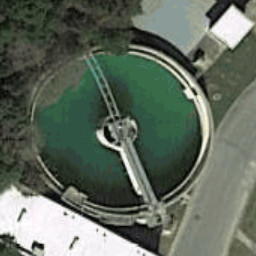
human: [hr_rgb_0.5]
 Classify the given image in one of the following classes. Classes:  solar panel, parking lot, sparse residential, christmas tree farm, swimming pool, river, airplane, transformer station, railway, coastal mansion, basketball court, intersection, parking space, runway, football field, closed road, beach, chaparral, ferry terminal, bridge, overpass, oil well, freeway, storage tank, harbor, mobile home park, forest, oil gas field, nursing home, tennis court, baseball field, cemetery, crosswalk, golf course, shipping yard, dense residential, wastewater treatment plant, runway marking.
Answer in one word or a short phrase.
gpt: wastewater treatment plant